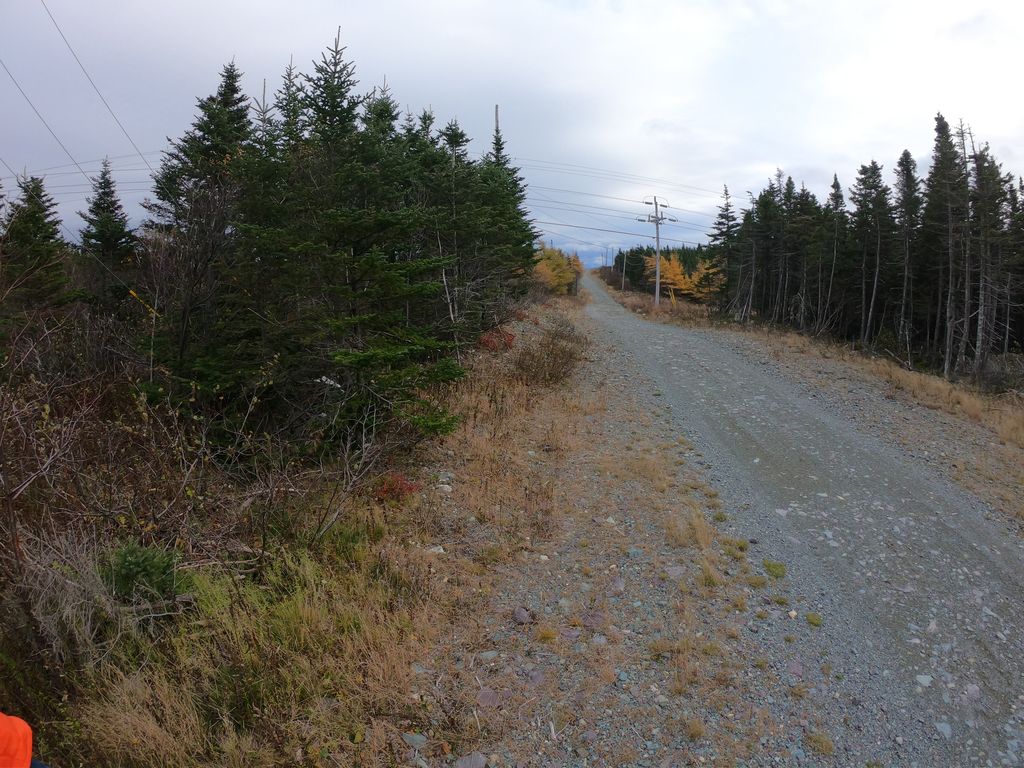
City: st_johns